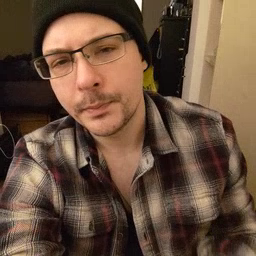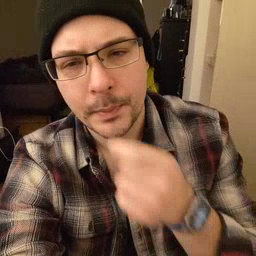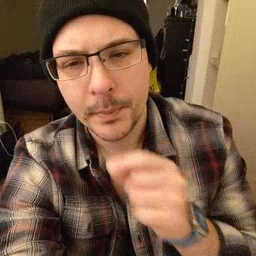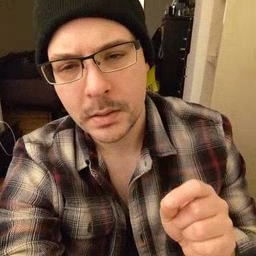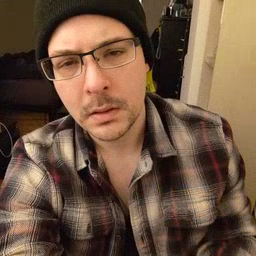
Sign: pencil